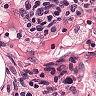
Metastatic tissue present: no